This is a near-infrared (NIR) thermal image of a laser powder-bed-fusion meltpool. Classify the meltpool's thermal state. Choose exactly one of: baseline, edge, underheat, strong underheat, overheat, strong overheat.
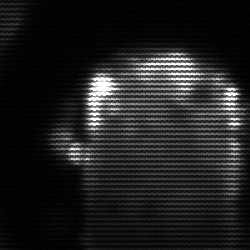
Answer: baseline